Field crop: maize
Growth stage: 2
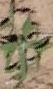
Species: atriplex